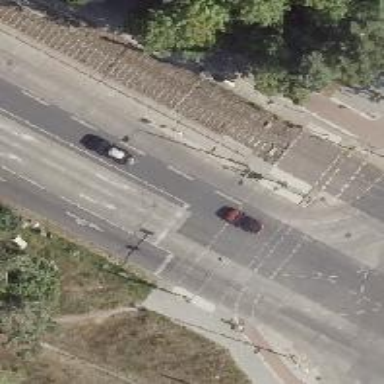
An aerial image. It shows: Secondary road with asphalt surface and lane markings.